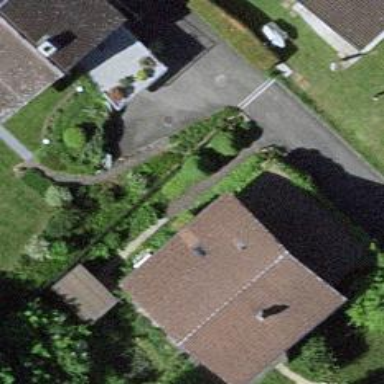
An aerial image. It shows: Simple house.